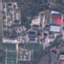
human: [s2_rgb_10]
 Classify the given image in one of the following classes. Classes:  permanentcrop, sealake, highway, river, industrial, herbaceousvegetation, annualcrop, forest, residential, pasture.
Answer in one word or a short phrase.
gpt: Industrial